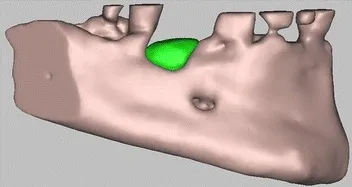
3D digital volumetric reconstruction of HA scaffold placed in the defect.
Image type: radiology (ct)